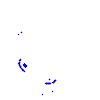
Particle: electron